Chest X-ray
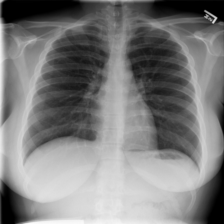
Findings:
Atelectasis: negative
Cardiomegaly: negative
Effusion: negative
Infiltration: negative
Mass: negative
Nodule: negative
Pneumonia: negative
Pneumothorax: negative
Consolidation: negative
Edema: negative
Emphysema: negative
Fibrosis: negative
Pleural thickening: negative
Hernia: negative